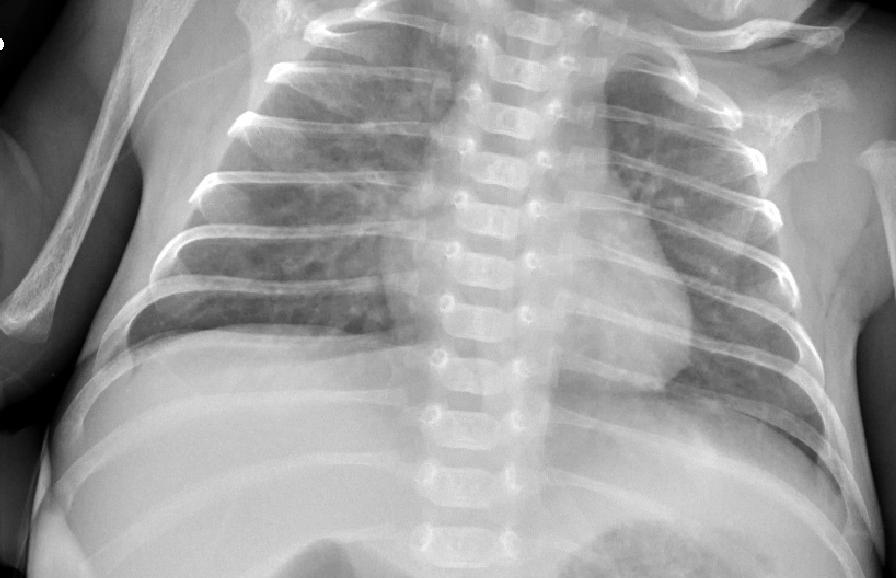
Diagnosis: PNEUMONIA